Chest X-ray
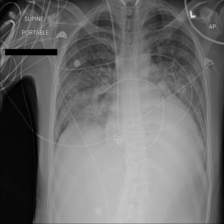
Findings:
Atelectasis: negative
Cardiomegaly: negative
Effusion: negative
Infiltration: negative
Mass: negative
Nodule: negative
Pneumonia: negative
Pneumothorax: negative
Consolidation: negative
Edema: negative
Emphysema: negative
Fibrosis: negative
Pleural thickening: negative
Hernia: negative